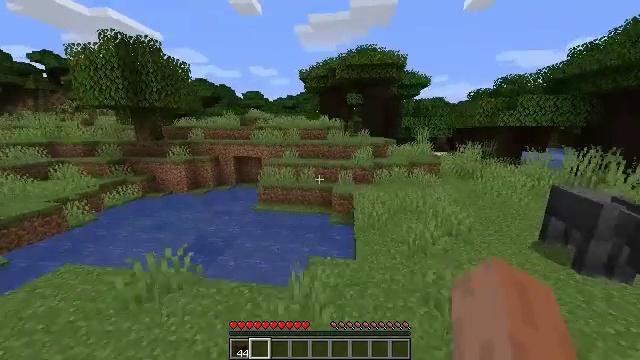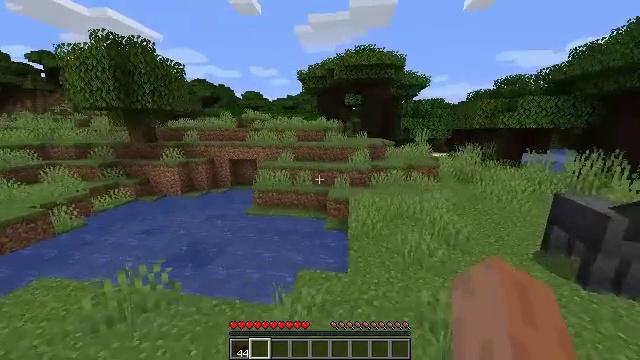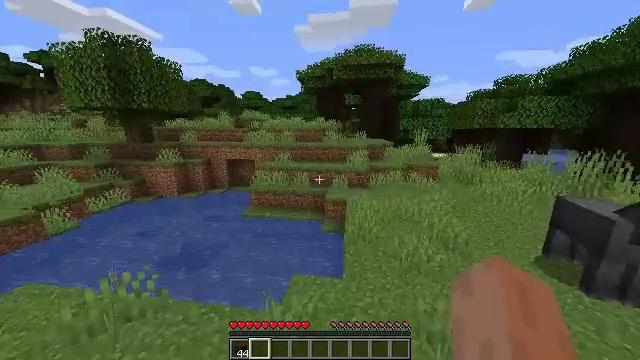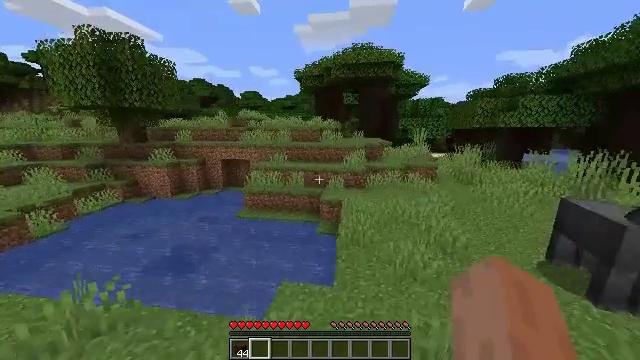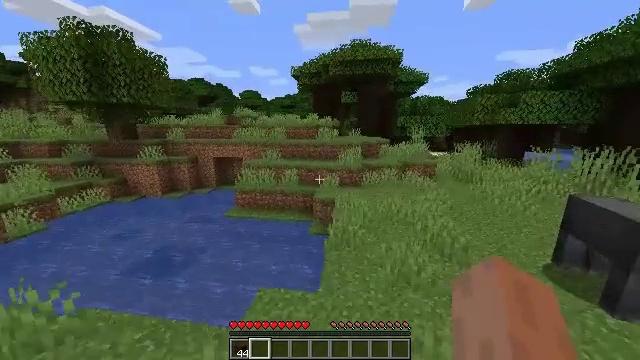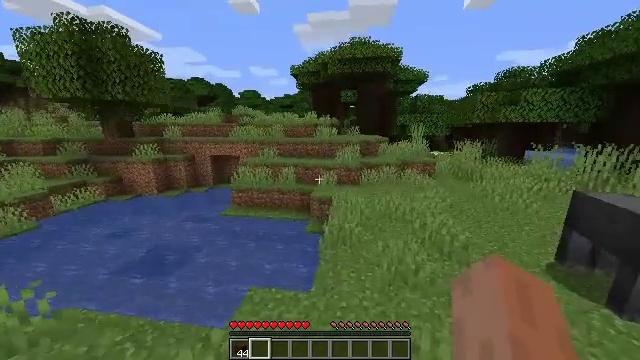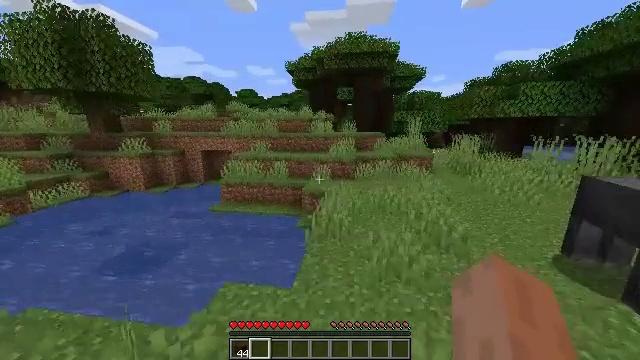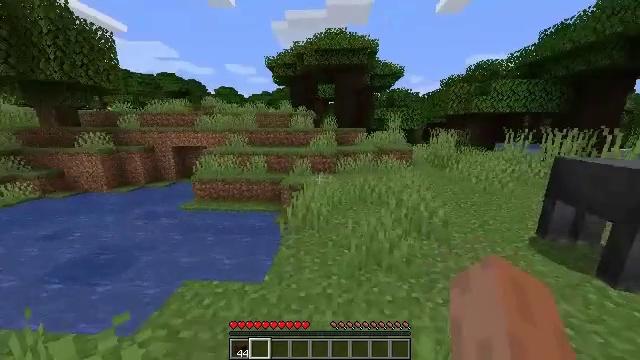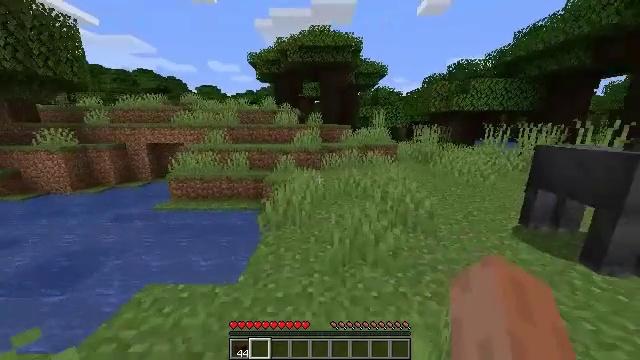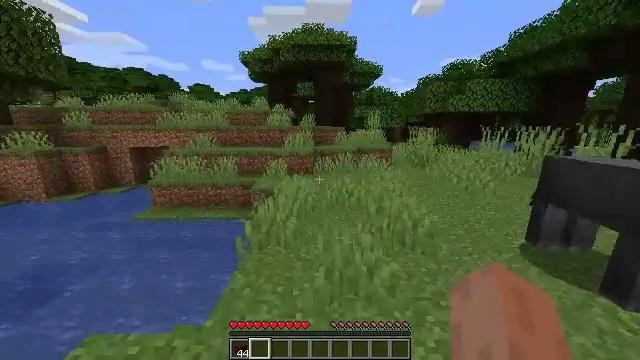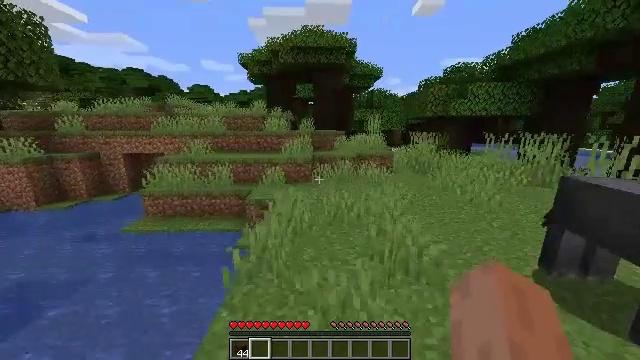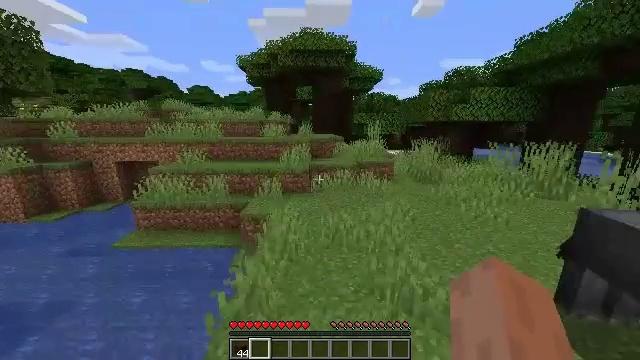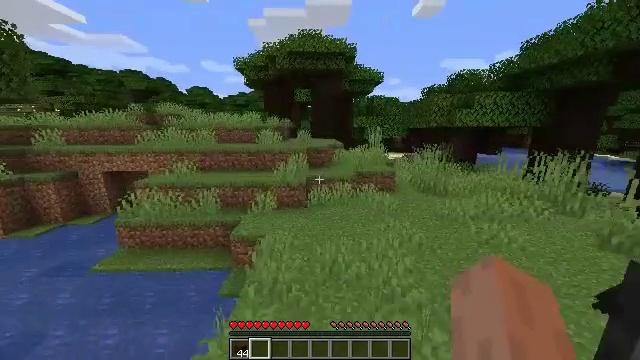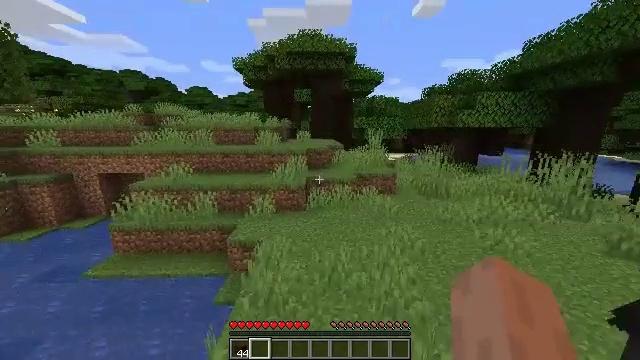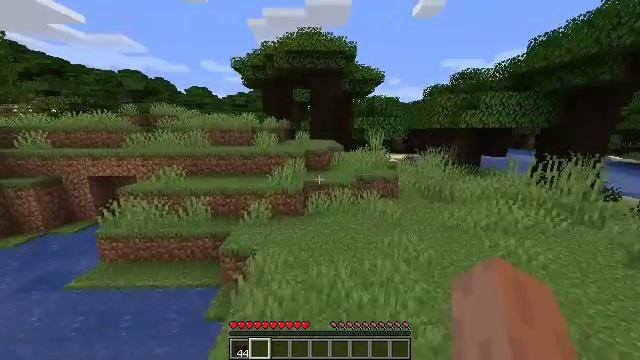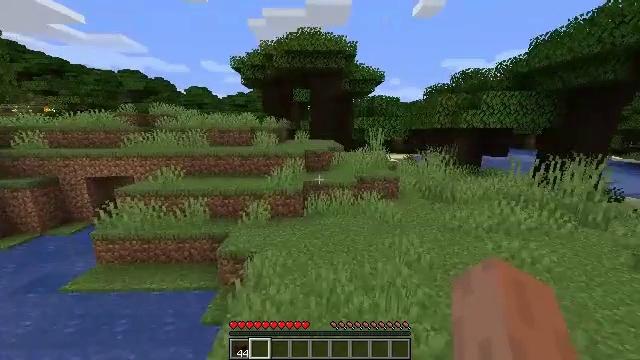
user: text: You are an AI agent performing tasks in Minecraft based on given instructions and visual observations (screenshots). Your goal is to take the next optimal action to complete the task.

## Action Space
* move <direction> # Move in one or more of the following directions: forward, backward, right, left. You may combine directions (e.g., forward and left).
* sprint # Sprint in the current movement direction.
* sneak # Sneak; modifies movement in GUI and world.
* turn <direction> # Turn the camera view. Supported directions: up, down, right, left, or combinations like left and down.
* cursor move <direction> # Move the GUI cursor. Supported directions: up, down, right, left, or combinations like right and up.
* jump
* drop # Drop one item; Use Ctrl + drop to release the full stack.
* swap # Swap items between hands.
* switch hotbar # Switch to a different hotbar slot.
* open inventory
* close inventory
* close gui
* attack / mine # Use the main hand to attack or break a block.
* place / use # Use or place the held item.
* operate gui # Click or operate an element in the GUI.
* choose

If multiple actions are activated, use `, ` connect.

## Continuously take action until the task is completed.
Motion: motion action
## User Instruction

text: Harvest the peony for decoration.
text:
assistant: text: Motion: move forward and move right, jump
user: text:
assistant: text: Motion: move forward and move right, jump
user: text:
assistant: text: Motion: move forward and move right, jump
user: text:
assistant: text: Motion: move forward and move right, jump
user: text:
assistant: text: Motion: move forward and move right, jump
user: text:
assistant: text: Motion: move forward, jump
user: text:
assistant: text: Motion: move forward, turn right, jump
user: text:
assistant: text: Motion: move forward, turn right, jump
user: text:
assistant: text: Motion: move forward, turn right, jump
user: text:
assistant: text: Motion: move forward, jump
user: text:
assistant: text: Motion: move forward, jump
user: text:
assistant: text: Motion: move forward, jump
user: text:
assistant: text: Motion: move forward, jump
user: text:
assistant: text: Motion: move forward, jump
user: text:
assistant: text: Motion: move forward, jump
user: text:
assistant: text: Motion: move forward, jump
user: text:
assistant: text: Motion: move forward, jump
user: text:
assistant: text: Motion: move forward, jump
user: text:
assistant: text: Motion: move forward
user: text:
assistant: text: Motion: move forward
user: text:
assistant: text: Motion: move forward
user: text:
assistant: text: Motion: move forward
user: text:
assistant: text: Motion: move forward
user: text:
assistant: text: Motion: move forward
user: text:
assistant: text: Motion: move forward
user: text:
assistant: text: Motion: move forward
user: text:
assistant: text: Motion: move forward
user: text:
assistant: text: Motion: move forward
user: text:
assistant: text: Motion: move forward
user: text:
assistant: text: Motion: move forward